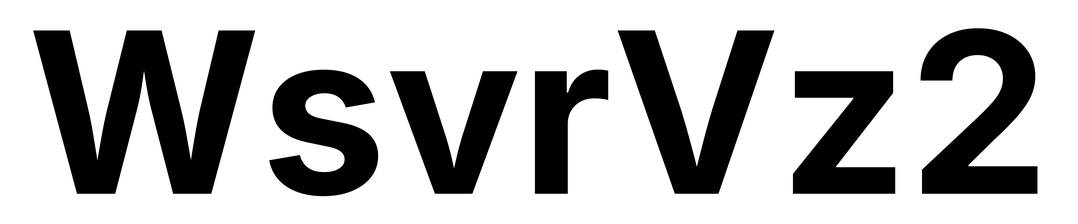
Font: Inter_Bold